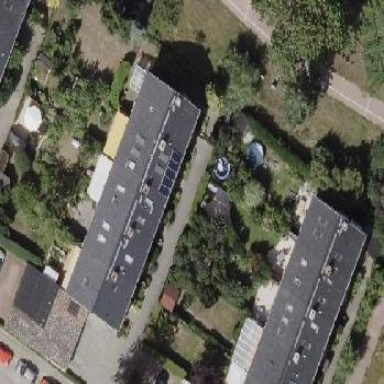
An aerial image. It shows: Semidetached house.